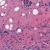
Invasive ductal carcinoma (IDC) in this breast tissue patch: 1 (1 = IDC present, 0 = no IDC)